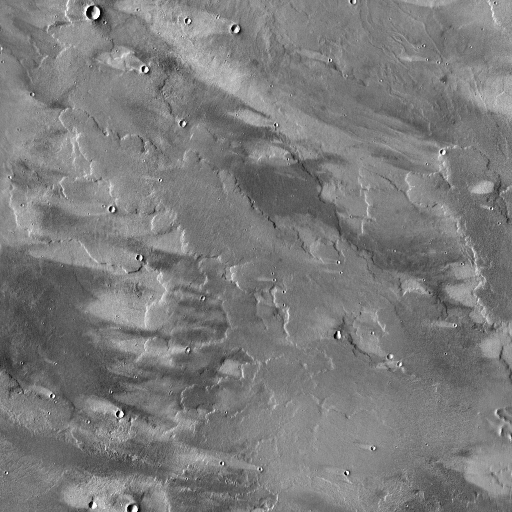
Crater classes present: Background, Other